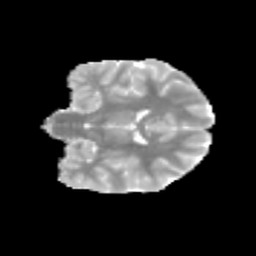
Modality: MD
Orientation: coronal
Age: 12
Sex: male
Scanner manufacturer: siemens
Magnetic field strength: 3 T
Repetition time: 3.8 s
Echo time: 0.07 s